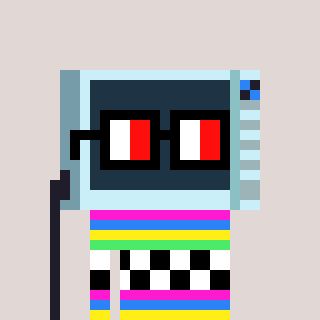
a pixel art character with square glasses with black frames and red eyes, a microwave-shaped head and a slimegreen-colored body on a warm background